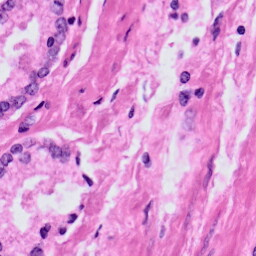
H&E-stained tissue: Prostate